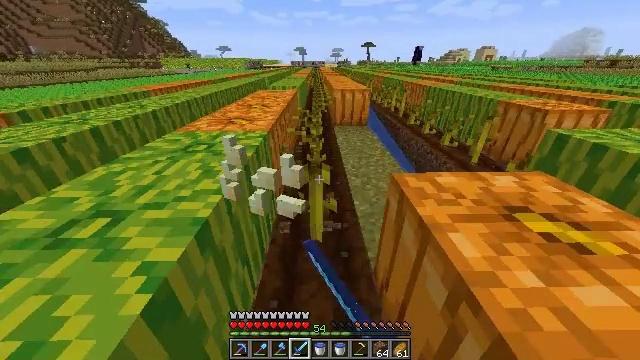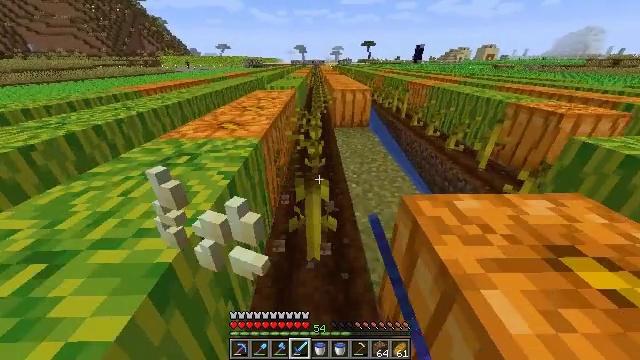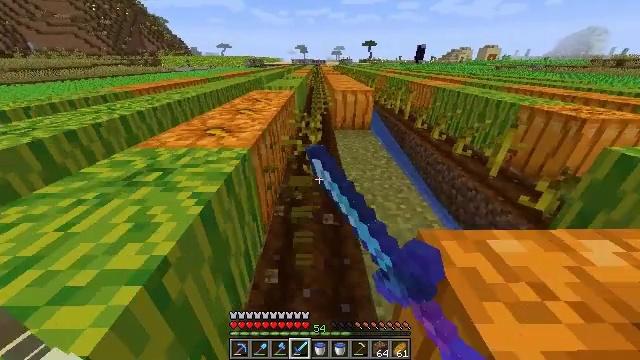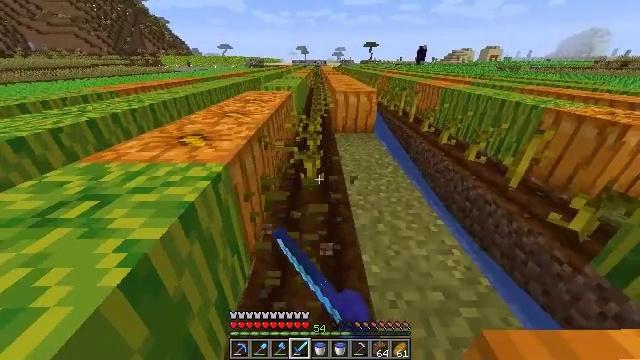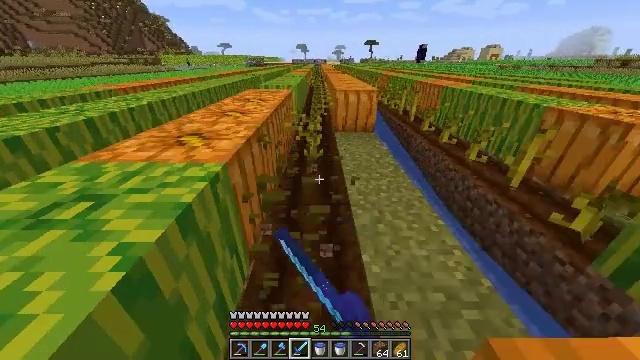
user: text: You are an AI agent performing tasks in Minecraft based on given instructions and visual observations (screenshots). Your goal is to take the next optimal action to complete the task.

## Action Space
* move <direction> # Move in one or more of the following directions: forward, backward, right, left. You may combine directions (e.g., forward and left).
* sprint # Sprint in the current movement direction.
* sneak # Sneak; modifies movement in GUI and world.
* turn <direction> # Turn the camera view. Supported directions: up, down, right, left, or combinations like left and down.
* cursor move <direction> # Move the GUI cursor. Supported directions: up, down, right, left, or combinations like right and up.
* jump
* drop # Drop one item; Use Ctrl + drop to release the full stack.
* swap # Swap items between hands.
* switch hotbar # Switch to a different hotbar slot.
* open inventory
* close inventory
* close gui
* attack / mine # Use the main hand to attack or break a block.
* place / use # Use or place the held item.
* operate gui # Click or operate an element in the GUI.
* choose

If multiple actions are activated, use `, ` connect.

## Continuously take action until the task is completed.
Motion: motion action
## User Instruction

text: Attack the attached pumpkin stem to collect it.
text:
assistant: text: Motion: move forward, sprint, attack / mine
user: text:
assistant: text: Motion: move forward, sprint, attack / mine
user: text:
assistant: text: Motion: move forward, sprint, attack / mine
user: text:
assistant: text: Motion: move forward, sprint, attack / mine
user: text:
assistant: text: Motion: sprint, attack / mine